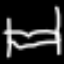
Label: bed